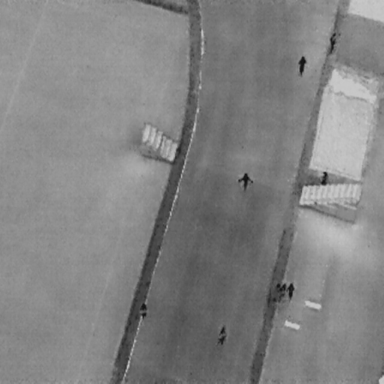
There are nine People in the infrared image.